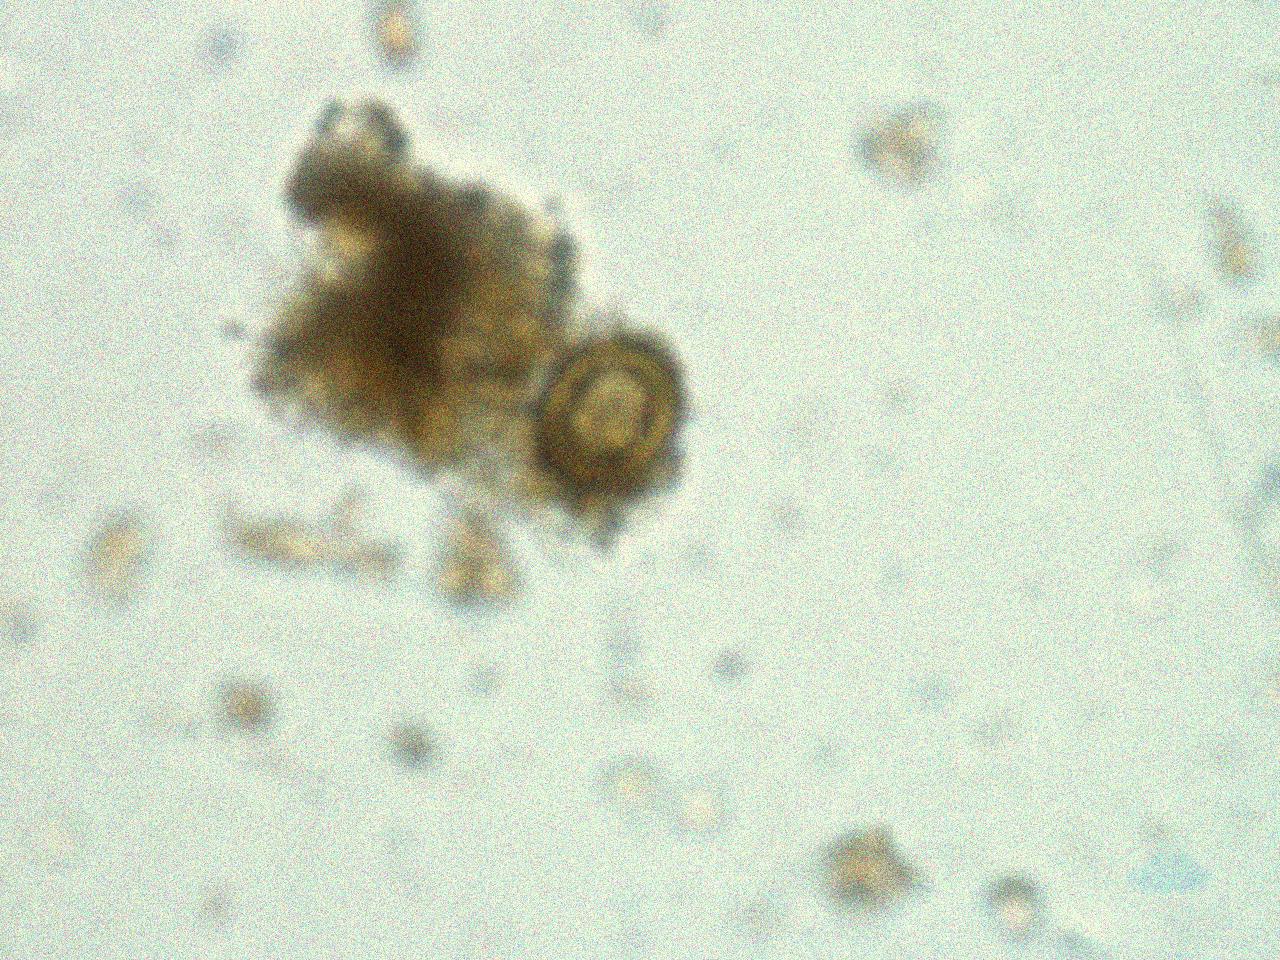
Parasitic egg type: Taenia spp. egg